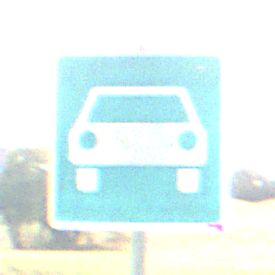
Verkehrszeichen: Kraftfahrstrasse
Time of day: MorningAfternoon
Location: Outdoor (Nature)
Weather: PartlyCloudy
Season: NotSpecified
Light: Natural